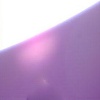
Label: sunburn